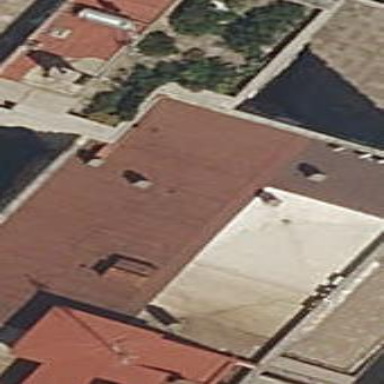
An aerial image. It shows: Part of building.